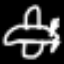
Label: airplane